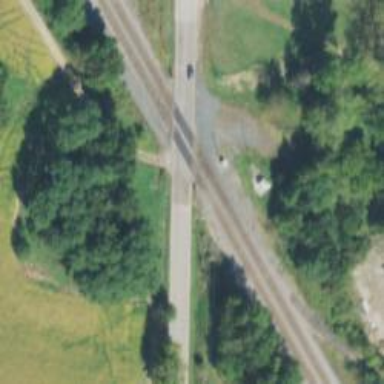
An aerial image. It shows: Railway level crossing.